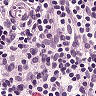
Metastatic tissue present: no